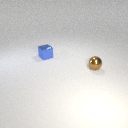
small blue metal cube behind small brown metal sphere